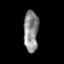
Tissue: prostate
Cell type: Myeloid cells
Senescence score: 0.3147
Nuclear area (px): 596
Mean DAPI intensity: 139.733